Field crop: maize
Growth stage: 2
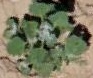
Species: chenopodium